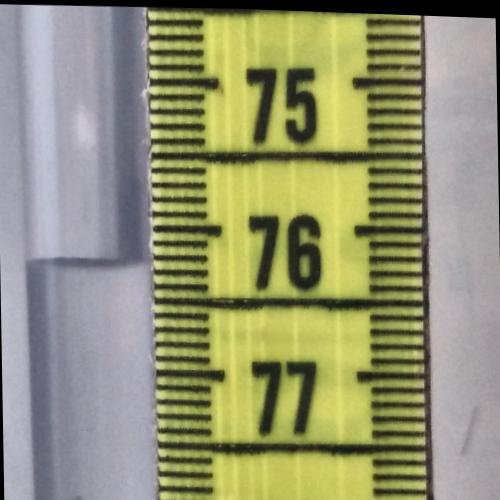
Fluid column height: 76.2 cm